Current action and preconditions to check: trajectory_clear

Your task: For each precondition in the list above, predict whether it will hold at this action.

Consider the current scene as observed from the mobile robot's camera, and analyze the predicted future states of all dynamic agents (e.g., people, animals, vehicles, or any moving entities) within the NEXT SECOND.

IMPORTANT: Only answer "very likely" if you are absolutely certain—based on strong, clear evidence—that a dynamic agent will violate the precondition in the predicted future state. Do NOT answer "very likely" for unlikely, ambiguous, or low-probability risks.

Ask yourself for each precondition: Is there a high probability, with clear and convincing evidence, that the predicted future states of any dynamic agent will interfere with the predicted future state of the currently executing action within the NEXT SECOND, causing that precondition to fail?

Assess the risk level based on these predictions. Use "likely" or "very likely" if motions create a clear risk of interference.

Use "neutral" or "improbable" if agents are nearby but their predicted paths are clearly diverging or non-conflicting.

Failure Risk Categories: "very improbable", "improbable", "neutral", "likely", "very likely"

Answer Format: Output ONLY the probability_of_failure value from these categories: "very improbable", "improbable", "neutral", "likely", "very likely"

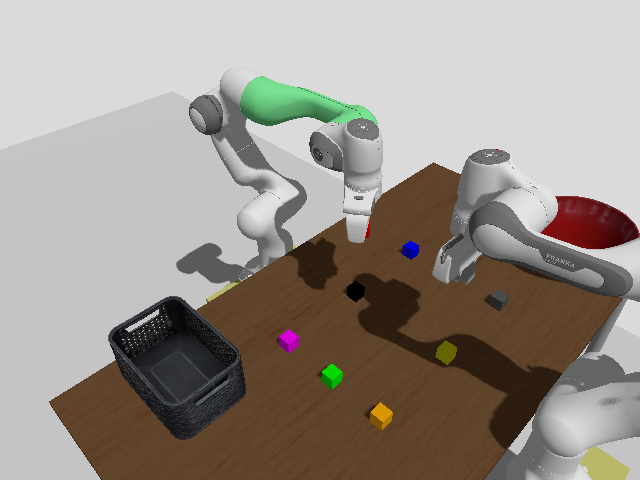

Answer: improbable